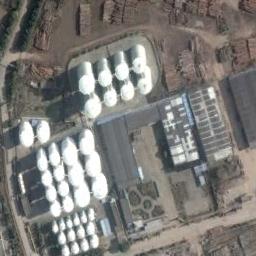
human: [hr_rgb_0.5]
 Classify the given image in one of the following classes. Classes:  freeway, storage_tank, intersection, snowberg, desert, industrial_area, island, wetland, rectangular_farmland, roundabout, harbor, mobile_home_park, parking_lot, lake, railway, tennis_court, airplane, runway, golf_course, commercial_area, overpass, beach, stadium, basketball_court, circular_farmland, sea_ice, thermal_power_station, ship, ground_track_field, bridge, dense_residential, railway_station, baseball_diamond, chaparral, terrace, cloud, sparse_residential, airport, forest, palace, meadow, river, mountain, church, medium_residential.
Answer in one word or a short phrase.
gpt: storage_tank